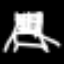
Label: chair